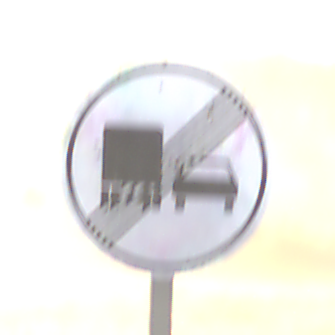
Verkehrszeichen: EndeUeberholverbotKraftfahrzeuge
Umgebung: Outdoor, Nature
Tageszeit: SunriseSunset
Wetter: Clear
Licht: Natural
Jahreszeit: NotSpecified
Kontrast: HighContrast